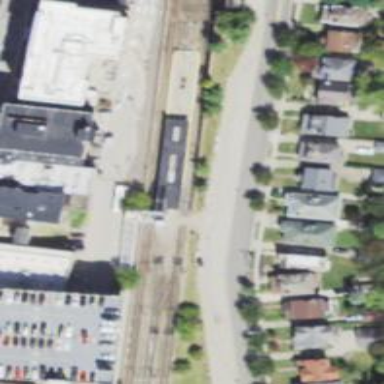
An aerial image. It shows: Light rail siding with electrified contact line.